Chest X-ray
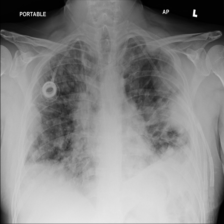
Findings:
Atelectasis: negative
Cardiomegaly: negative
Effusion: negative
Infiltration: negative
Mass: positive
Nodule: positive
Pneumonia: negative
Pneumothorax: negative
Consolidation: negative
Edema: negative
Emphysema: negative
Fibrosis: negative
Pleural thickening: negative
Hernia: negative